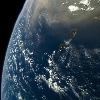
Label: water